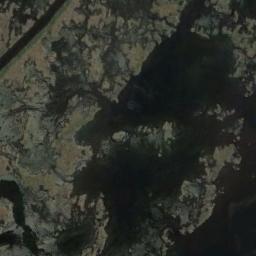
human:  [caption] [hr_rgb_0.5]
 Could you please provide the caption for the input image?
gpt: There is a straight path through this wetland .

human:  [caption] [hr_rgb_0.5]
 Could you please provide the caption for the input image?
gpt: Many waters of different sizes are surrounded by wetlands .

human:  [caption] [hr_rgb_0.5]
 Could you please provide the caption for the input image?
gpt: There are patches of brown bare land in a lake in a wetland .

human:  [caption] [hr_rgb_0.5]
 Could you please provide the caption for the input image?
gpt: The wetland consists of bare land and water .

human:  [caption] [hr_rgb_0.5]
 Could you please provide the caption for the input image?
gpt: There are much bare land and many water areas on the wetland .